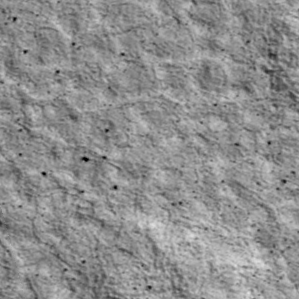
Label: non_frost